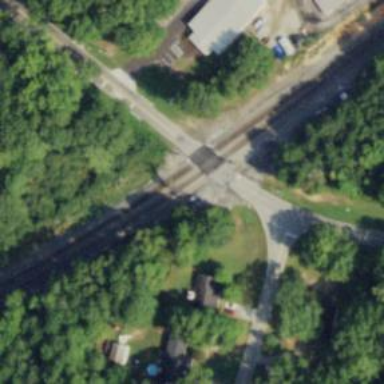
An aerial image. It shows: Level crossing with lights at railway intersection.